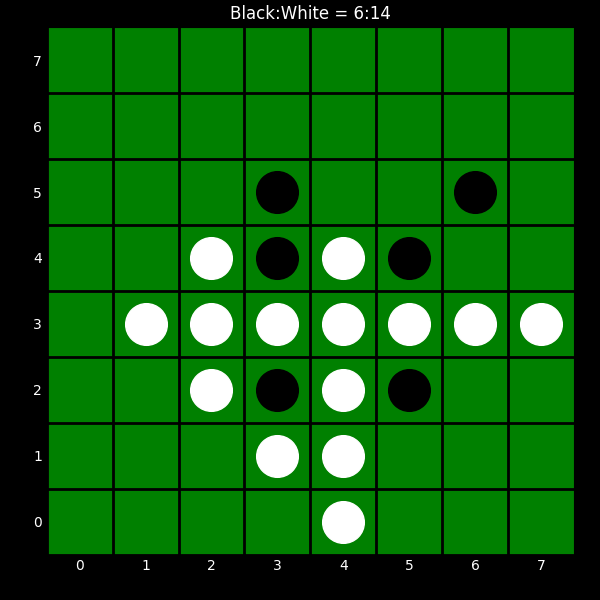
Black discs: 6
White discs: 14